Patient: sex F, age 89
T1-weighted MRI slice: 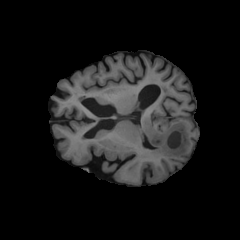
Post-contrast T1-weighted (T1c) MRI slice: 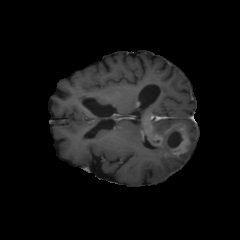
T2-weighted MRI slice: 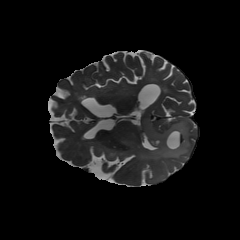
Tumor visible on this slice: yes
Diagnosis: Glioblastoma, IDH-wildtype
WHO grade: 4